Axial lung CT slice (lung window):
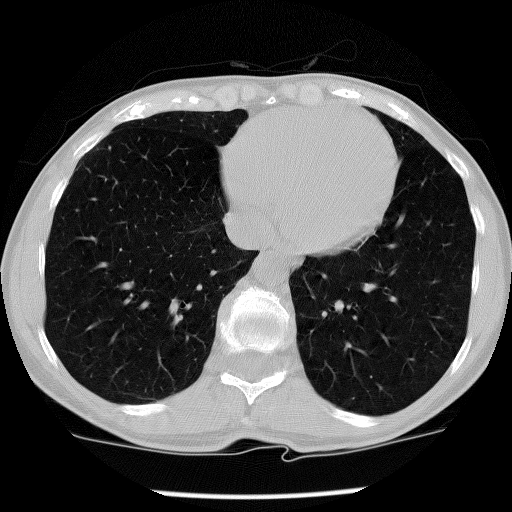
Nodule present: no